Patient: sex F, age 86
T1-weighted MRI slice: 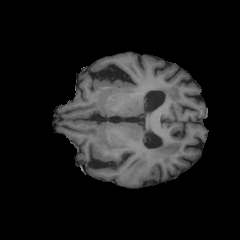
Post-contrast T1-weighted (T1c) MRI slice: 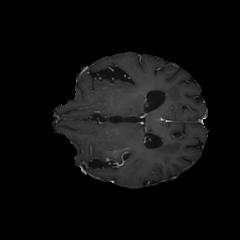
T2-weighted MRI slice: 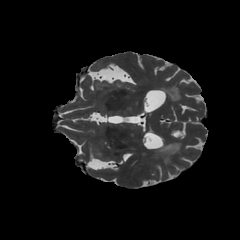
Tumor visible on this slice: yes
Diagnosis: Glioblastoma, IDH-wildtype
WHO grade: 4